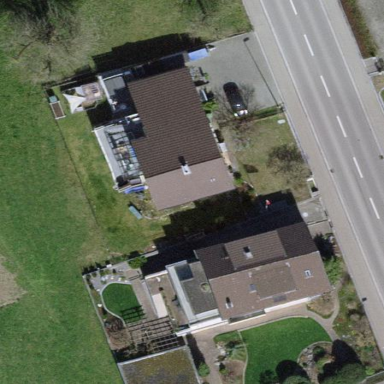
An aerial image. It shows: Building with tile roof.